Interaction volume radius: 5 \u00c5
Interaction volume height: 30 \u00c5
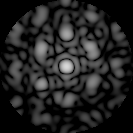
Disorder parameter: 0.457